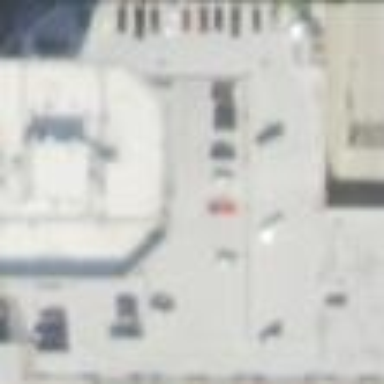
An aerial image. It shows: Commercial building with multi-storey parking facility.